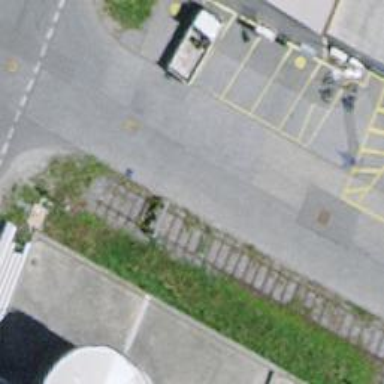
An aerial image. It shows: Railway buffer stop.